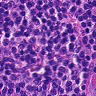
Metastatic tissue present: no